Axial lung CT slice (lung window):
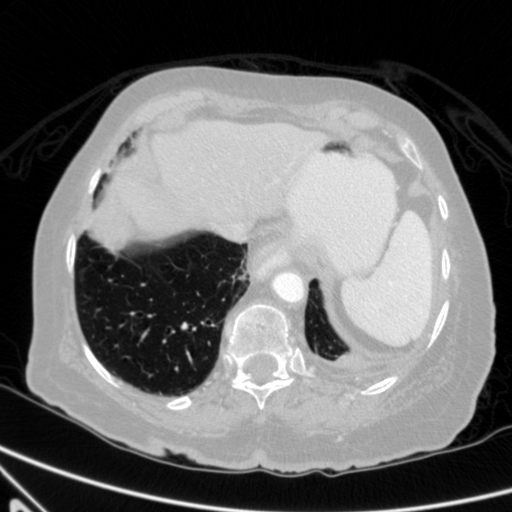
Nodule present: no